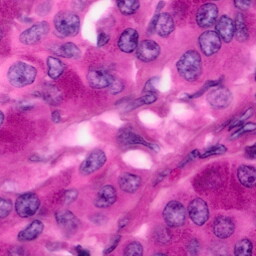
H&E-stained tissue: Pancreatic